Question: First off, I come from a RDBMS/SQL/C++/Java/Python background and I'm a newbie
to Gaelyk, the Google API and the Google datastore.
I like to model (using flowcharts for code and DB modeling tools for the database)
before I code.
I've used Erwin heavily in the past to do DB modeling.
In Erwin, I've designed a logical / physical data model of a database I'd like to
implement using the Google datastore and Gaelyk with the Google AppEngine SDK.
I wanted to design the data layout before coding anything.
My design tool of choice has been Erwin Data Modeler.
When I looked at the Google datastore, I saw that there
are no relational constraints, and joins are done via
WHERE clause :bind variables.
How can I map my existing model (with PKs/FKs, dependent entities, heavy relational links) to the Google datastore?
Is there a modeling tool that will allow me to design for the Google datastore?
Is the DB design supposed to flow from the Gaelyk MVC pattern and direct coding?
I'm not used to this as I come from an RDBMS background where you model heavily
and all good things come from good relational design.
Also, before coding a database client app in an imperative language (C++, C, Java, Python),
I like to write pseudocode, BUT first and foremost comes the DB design (if the app
has a DB back-end)
Am I doing this all wrong? It looks like there's a set of tools available to me
to start coding, but the design tool set is not there.
Addendum:
Here is the logical model I'm trying to map
How would I map a circular relationship
account --(1:m)-- following --(m:1)-- following_account_id --(1:1)-- account_id?
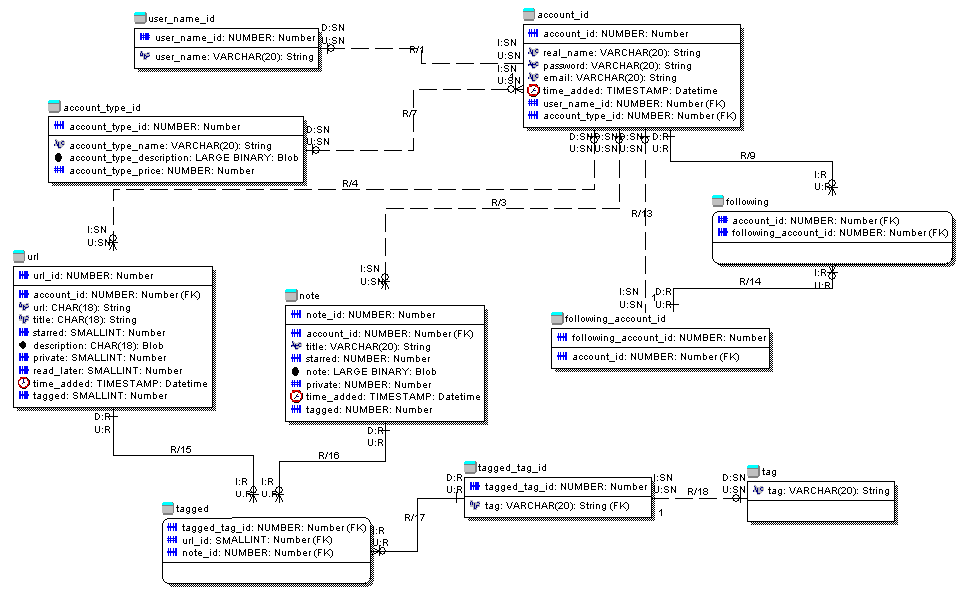
Answer: In general, the guiding principle of the App Engine datastore - and all nonrelational databases - is "optimize for reads". In short that means denormalize, denormalize, denormalize. In some cases, that will make updates harder - for example, if you make your username the primary key of your accounts table, and a user wants to change usernames - and in some cases that will require duplicating data, such as storing persistent counts. All of this is worthwhile, though, since it gives much better read performance and scalability, and in a typical webapp, reads outnumber writes by factors of hundreds to one.
Looking at your model in particular, it's very normalized - more so than most RDBMS models I've seen, even. Some suggestions:
- - <URL>- - -
This only scratches the surface, of course, and there's a lot of collected wisdom here on SO, in the groups, and on blogs <URL>. Feel free to come back and ask specific questions about data modelling!
To answer your other questions, no, there are no GAE-specific data modelling tools I'm aware of, but you can use a standard diagramming tool as you already are. Models are indeed defined in code, since the datastore is schemaless, but that doesn't have to be a barrier to the order in which you implement things.